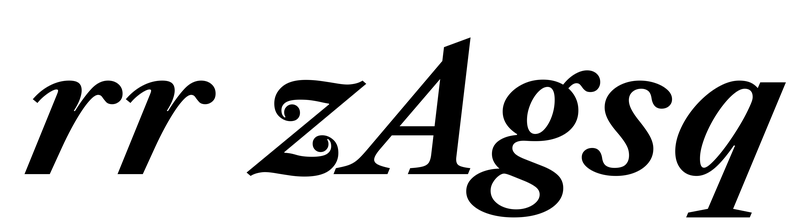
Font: LibreCaslonText-Italic_Bold_Italic